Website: home-depot
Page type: customer-info-address
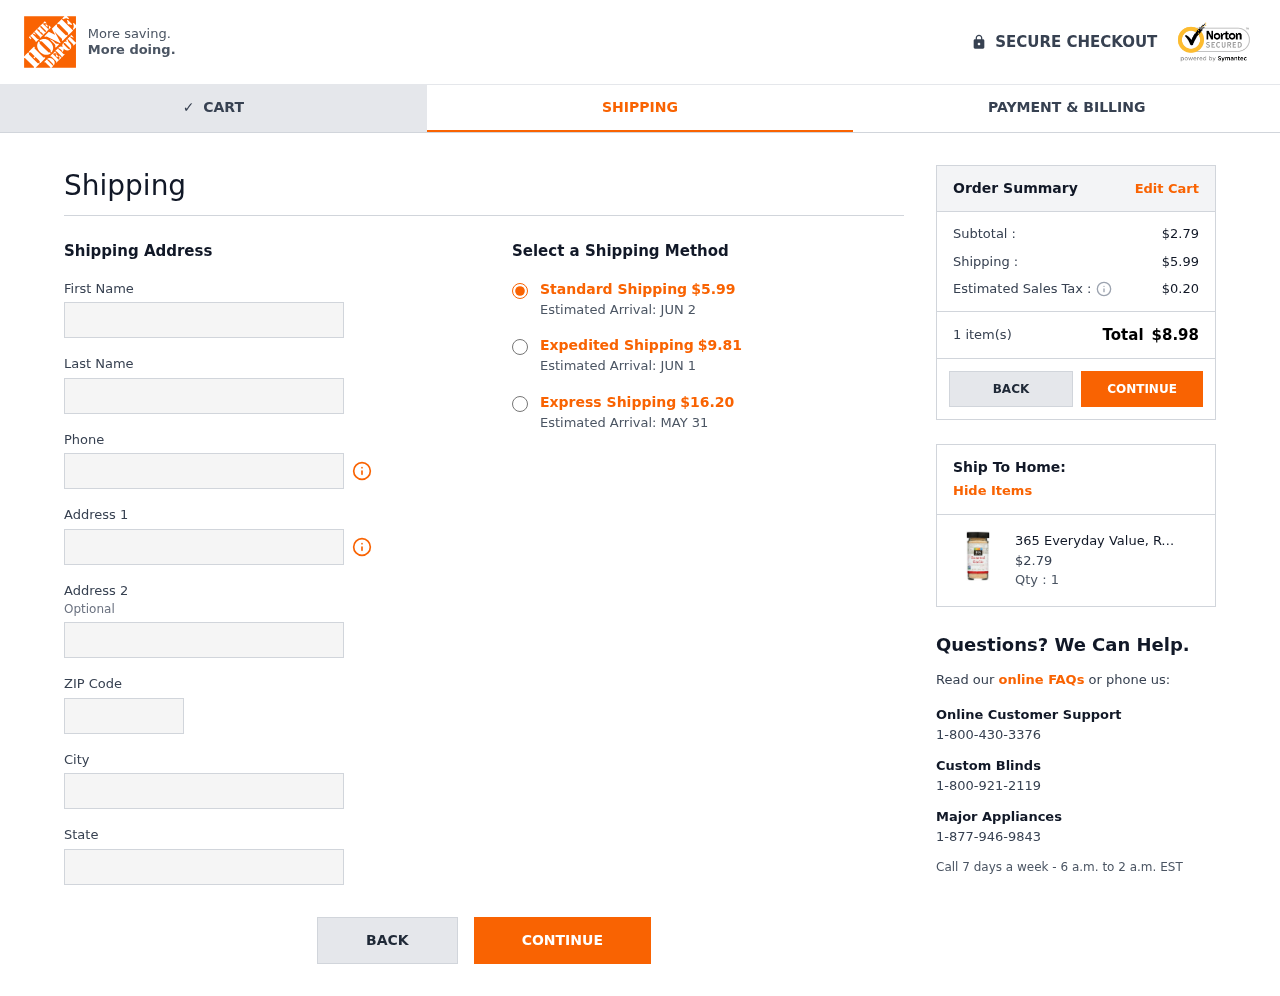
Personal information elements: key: PII_CITY
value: Wigginschester
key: PII_FIRSTNAME
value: Sabrina
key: PII_LASTNAME
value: Sandoval
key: PII_PHONE
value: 8463043785
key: PII_POSTCODE
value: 97085
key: PII_STATE
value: Vermont
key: PII_STREET
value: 82899 James Views
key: PII_STREET2
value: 44207 Fitzpatrick Shoals Suite 618
Product elements: key: PRODUCT1_NAME
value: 365 Everyday Value, Roasted Garlic, 2.8 oz
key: PRODUCT1_PRICE
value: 2.79
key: PRODUCT1_QUANTITY
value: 1
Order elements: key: ORDER_SHIPPING_COST
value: $5.99
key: ORDER_DELIVERY_DATE
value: Estimated Arrival: JUN 2
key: ORDER_SHIPPING_COST_EXPEDITED
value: $9.81
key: ORDER_DELIVERY_DATE_EXPEDITED
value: Estimated Arrival: JUN 1
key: ORDER_SHIPPING_COST_EXPRESS
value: $16.20
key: ORDER_DELIVERY_DATE_EXPRESS
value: Estimated Arrival: MAY 31
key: ORDER_SUBTOTAL
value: $2.79
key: ORDER_TAX
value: $0.20
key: ORDER_NUM_ITEMS
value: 1 item(s)
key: ORDER_TOTAL
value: $8.98